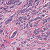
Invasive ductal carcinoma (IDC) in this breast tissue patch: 1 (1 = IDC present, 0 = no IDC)